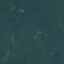
Land use / land cover: Forest